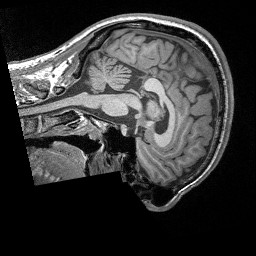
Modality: T1w
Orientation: sagittal
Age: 33
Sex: male
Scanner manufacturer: siemens
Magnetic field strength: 3 T
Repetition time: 1.9 s
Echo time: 0.00252 s